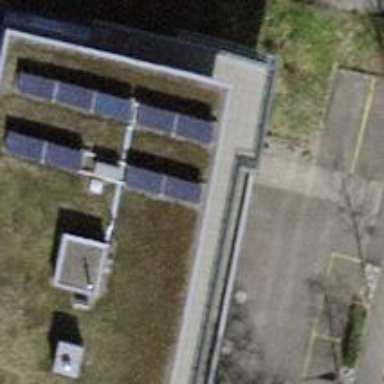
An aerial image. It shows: Building with flat roof.